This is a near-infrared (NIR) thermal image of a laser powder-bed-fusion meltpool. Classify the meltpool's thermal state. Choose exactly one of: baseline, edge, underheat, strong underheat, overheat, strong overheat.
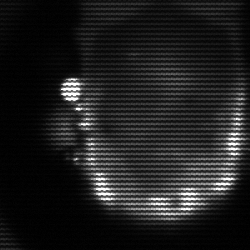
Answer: baseline